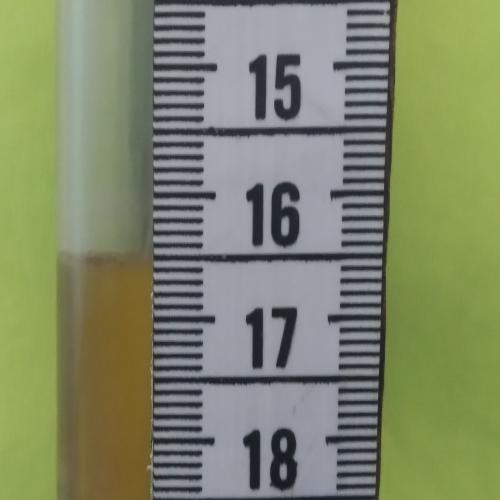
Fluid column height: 16.5 cm